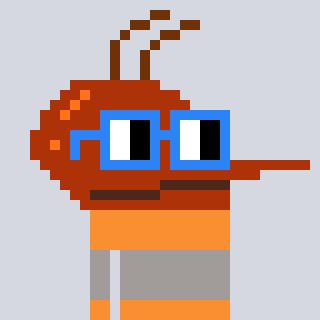
a pixel art character with square blue glasses, a mosquito-shaped head and a orange-colored body on a cool background